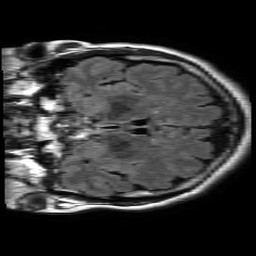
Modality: FLAIR
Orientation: coronal
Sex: female
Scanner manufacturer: philips
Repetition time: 11 s
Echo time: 0.125 s